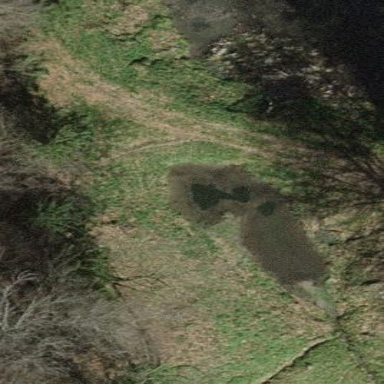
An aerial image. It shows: Serene pond surrounded by nature.